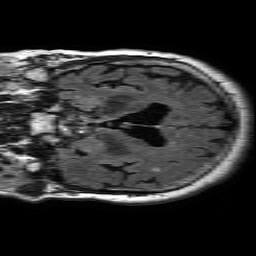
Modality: FLAIR
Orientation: coronal
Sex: female
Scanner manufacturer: philips
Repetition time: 11 s
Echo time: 0.125 s